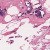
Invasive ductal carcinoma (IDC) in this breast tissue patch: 1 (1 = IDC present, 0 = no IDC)